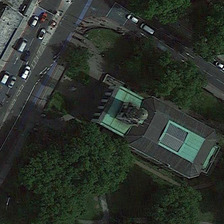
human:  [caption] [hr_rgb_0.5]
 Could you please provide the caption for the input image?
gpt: this church sits at the coner of streets with trees on its both side .

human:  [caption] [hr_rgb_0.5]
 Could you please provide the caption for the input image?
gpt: the trapezoid church with a jade green roof is encompassed by some trees and a road .

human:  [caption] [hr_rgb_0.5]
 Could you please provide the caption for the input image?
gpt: there is a green and grey roof church located at the corner of a junction  decorated with trees and pathways .

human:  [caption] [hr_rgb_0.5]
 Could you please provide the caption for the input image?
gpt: there is a green and grey roof church located at the corner of a junction  decorated with trees and pathways .

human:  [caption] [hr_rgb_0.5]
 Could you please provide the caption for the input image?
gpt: a church surrounded by green trees is near a crossroads .